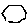
Label: hexagon